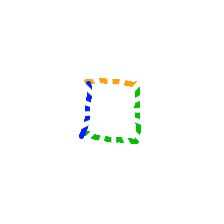
Shape: square